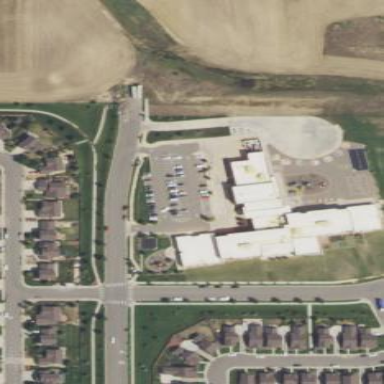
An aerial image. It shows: School building.